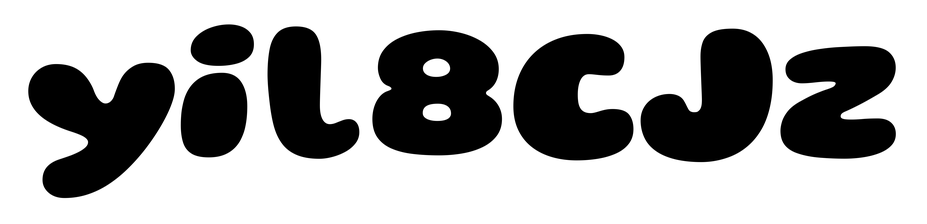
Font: Gluten_Black